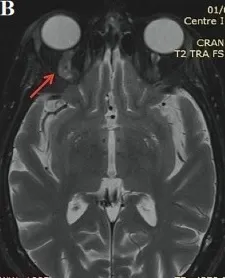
Orbito-cerebral angio magnetic resonance imaging; axial images:. Thrombosis of the right superior ophthalmic vein, with inflammatory infiltrate in the upper right rectus muscle.
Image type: radiology (mri)